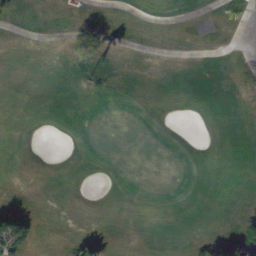
Label: golf course